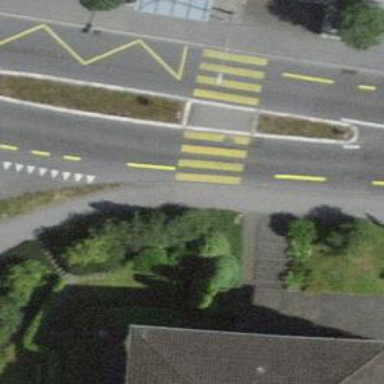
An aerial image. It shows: Kerb barrier.